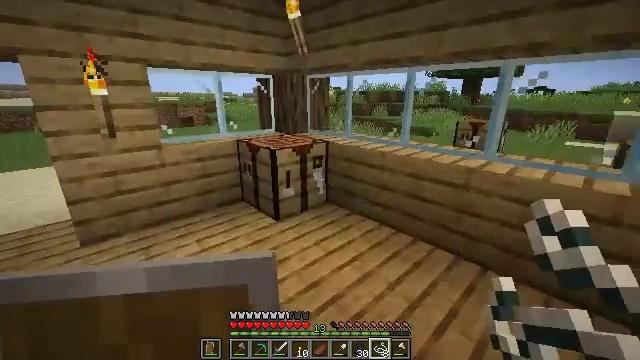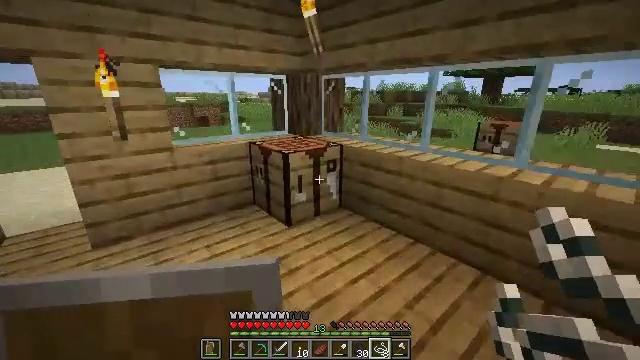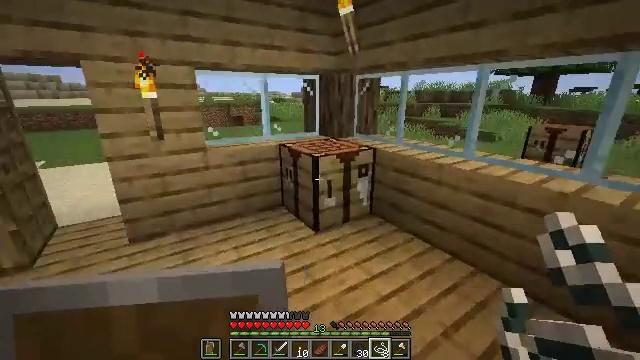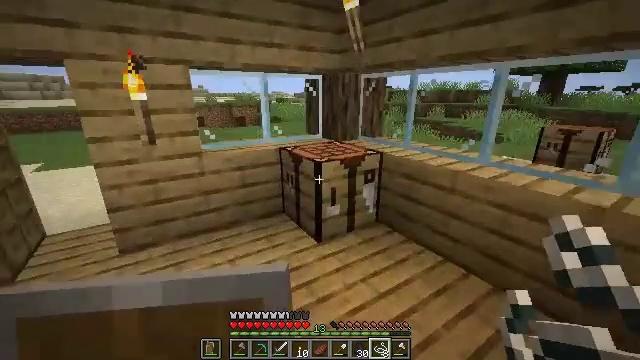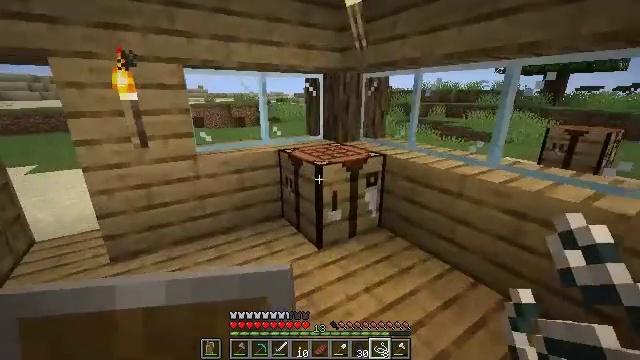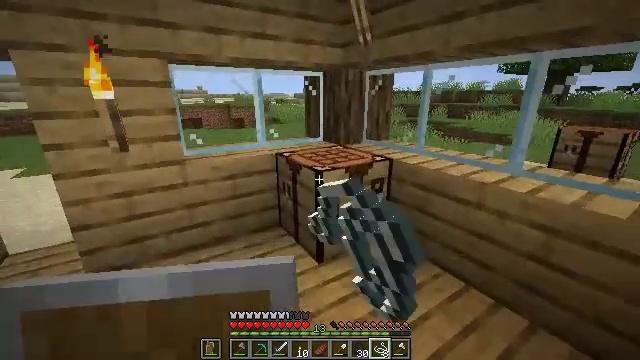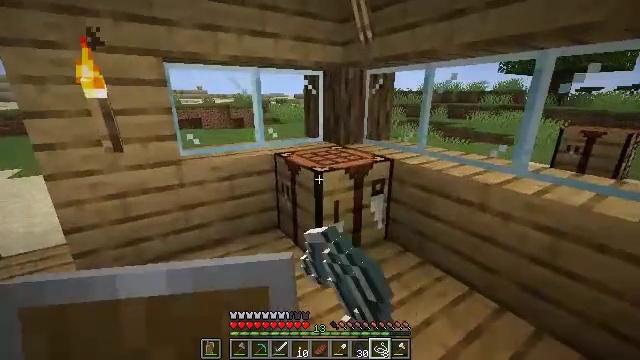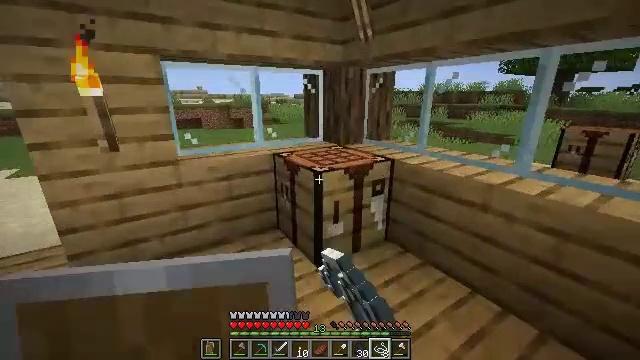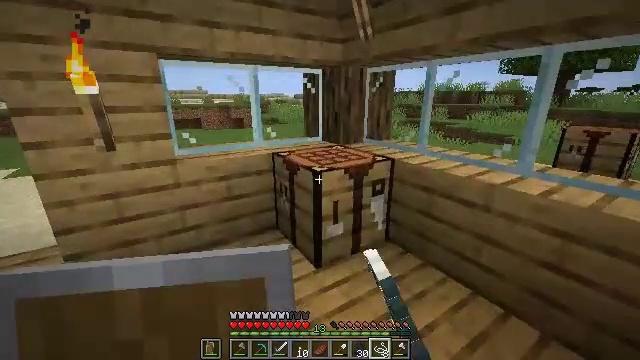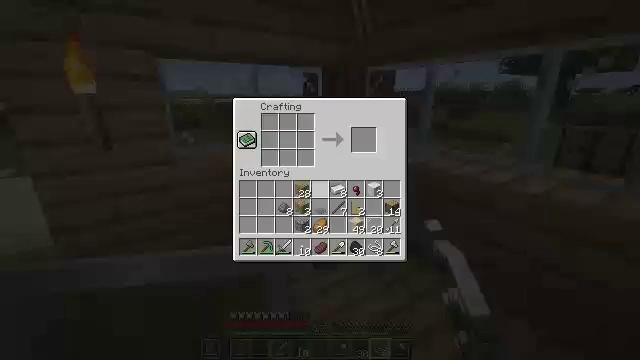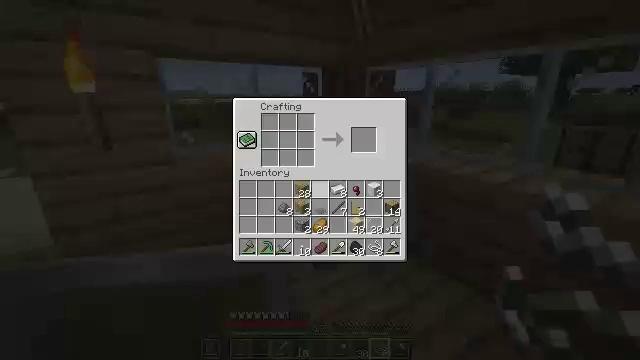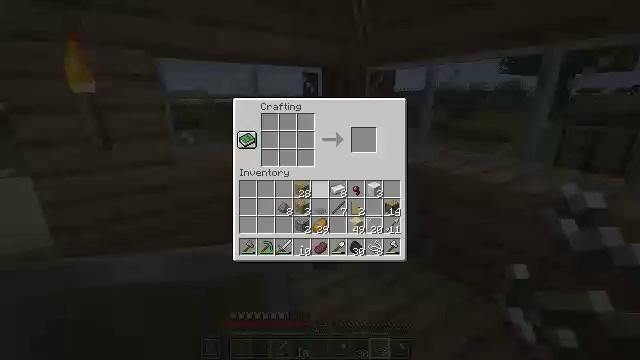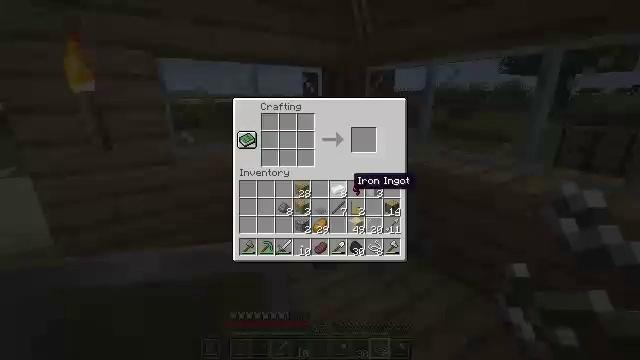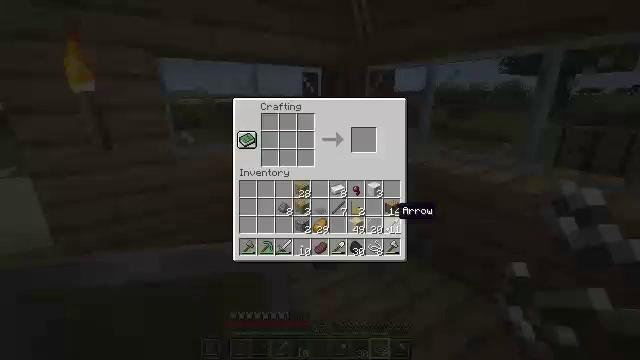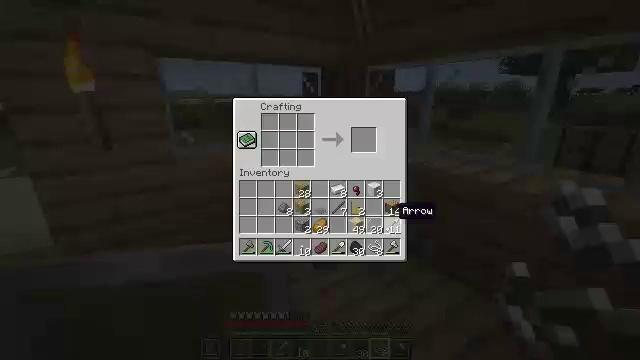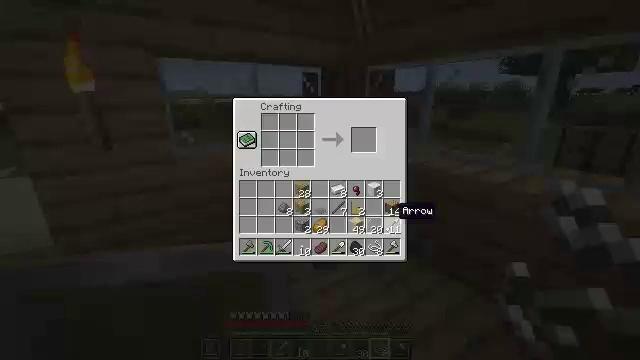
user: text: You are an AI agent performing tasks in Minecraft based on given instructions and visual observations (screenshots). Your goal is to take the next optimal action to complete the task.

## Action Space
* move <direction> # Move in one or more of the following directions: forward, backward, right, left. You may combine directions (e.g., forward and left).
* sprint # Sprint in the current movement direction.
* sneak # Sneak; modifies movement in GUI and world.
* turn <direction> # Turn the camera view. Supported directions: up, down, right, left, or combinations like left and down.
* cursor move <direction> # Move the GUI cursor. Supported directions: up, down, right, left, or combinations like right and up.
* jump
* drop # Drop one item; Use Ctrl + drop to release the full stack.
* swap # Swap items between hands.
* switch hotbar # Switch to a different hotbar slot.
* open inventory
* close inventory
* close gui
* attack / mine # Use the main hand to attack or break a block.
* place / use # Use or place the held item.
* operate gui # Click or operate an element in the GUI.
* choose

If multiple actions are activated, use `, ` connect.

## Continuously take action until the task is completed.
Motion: motion action
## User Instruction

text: Use the crafting table to craft a bow.
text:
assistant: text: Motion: move forward, turn left
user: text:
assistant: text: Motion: move forward, turn left
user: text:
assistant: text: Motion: move forward
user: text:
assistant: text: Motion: move forward, use / place
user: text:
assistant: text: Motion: use / place
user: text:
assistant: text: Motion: no_op
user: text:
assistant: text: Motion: no_op
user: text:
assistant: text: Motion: no_op
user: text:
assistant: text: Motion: open gui
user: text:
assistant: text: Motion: no_op
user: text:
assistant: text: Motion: no_op
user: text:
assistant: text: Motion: cursor move right and down
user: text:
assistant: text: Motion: cursor move right and down
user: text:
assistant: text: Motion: no_op
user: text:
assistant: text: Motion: no_op
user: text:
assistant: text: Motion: cursor move right and up
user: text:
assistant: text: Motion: cursor move up
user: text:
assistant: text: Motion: no_op
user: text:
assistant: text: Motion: no_op
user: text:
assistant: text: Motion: no_op
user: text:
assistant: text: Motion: no_op
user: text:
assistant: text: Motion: no_op
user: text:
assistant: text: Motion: cursor move left and down
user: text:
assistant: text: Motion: cursor move down
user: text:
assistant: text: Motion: cursor move down
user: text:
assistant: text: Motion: no_op
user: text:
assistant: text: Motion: no_op
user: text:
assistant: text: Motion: no_op
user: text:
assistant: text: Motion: no_op
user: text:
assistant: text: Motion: no_op